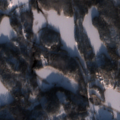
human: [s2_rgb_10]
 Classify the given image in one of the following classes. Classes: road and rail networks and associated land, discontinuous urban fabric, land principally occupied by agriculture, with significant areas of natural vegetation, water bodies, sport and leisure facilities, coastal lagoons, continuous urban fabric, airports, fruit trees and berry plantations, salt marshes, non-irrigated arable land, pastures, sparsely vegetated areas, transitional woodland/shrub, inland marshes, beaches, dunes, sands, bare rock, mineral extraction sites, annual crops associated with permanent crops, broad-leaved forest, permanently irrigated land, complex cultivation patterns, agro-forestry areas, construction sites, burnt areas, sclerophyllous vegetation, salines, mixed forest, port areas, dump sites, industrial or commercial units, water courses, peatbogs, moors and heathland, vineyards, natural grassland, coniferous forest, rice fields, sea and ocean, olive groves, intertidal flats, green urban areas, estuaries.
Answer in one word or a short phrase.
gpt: coniferous forest, mixed forest, transitional woodland/shrub, water bodies